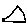
Label: triangle